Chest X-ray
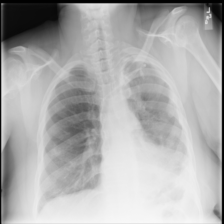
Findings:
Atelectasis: negative
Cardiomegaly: negative
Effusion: negative
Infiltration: negative
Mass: negative
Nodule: negative
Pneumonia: negative
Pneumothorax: negative
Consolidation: negative
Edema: negative
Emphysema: negative
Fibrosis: negative
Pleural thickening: negative
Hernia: negative